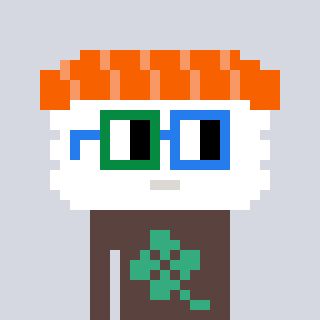
a pixel art character with square green and blue glasses, a nigiri-shaped head and a darkbrown-colored body on a cool background